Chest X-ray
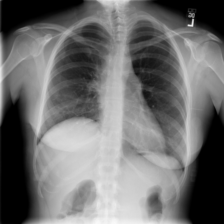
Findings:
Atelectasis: negative
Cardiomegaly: negative
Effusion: negative
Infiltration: negative
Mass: negative
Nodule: negative
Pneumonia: negative
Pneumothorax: negative
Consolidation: negative
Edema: negative
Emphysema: negative
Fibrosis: negative
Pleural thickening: negative
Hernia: negative